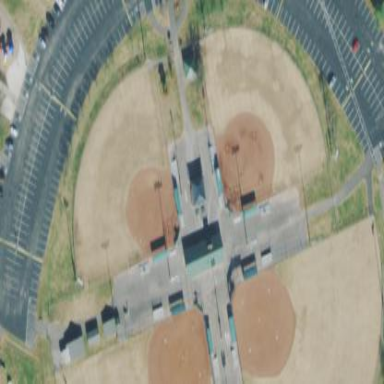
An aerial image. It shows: Baseball pitch for leisure land activities.